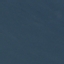
Land use / land cover class: SeaLake